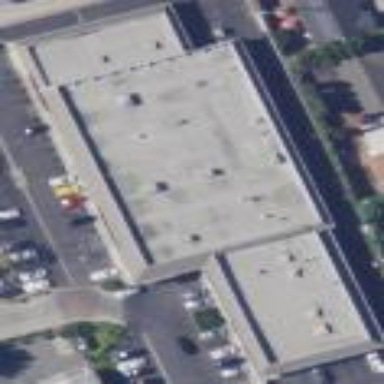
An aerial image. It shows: Retail building.